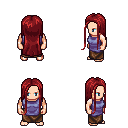
a pixel art fantasy rpg character, male body template, human, light skin, chain tabard jacket, robe skirt, brunette extra-long hairstyle, four views (front, back, left, right), 2x2 character sprite sheet, small pixel art, hard edges, no anti-aliasing